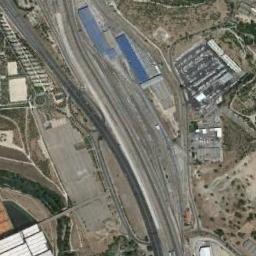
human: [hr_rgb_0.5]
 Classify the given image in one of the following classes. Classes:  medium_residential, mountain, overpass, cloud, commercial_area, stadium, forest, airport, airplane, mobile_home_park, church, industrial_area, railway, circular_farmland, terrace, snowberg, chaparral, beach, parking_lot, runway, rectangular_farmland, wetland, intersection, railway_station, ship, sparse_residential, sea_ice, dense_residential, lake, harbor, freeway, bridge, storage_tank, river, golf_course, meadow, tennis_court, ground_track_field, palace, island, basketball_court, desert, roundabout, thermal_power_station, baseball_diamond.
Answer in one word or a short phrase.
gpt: railway_station